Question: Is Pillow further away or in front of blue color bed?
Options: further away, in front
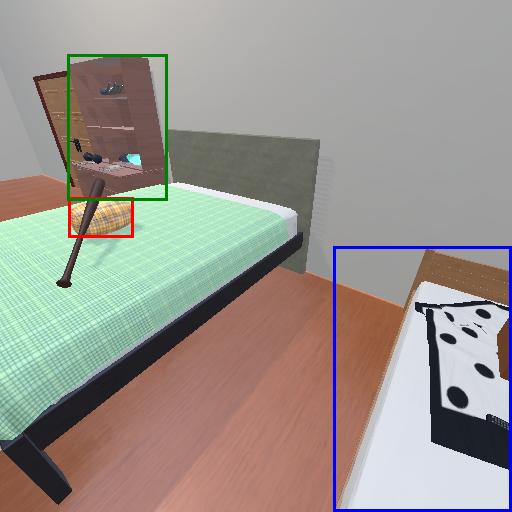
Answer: further away